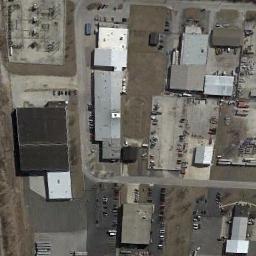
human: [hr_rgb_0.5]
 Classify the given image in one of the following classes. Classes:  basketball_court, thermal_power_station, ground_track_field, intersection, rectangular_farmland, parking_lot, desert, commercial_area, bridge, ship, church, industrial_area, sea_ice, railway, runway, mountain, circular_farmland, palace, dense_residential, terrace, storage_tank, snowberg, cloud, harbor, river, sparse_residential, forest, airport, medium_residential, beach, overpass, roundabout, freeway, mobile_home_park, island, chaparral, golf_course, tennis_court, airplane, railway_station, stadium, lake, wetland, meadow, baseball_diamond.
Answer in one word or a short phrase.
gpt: industrial_area